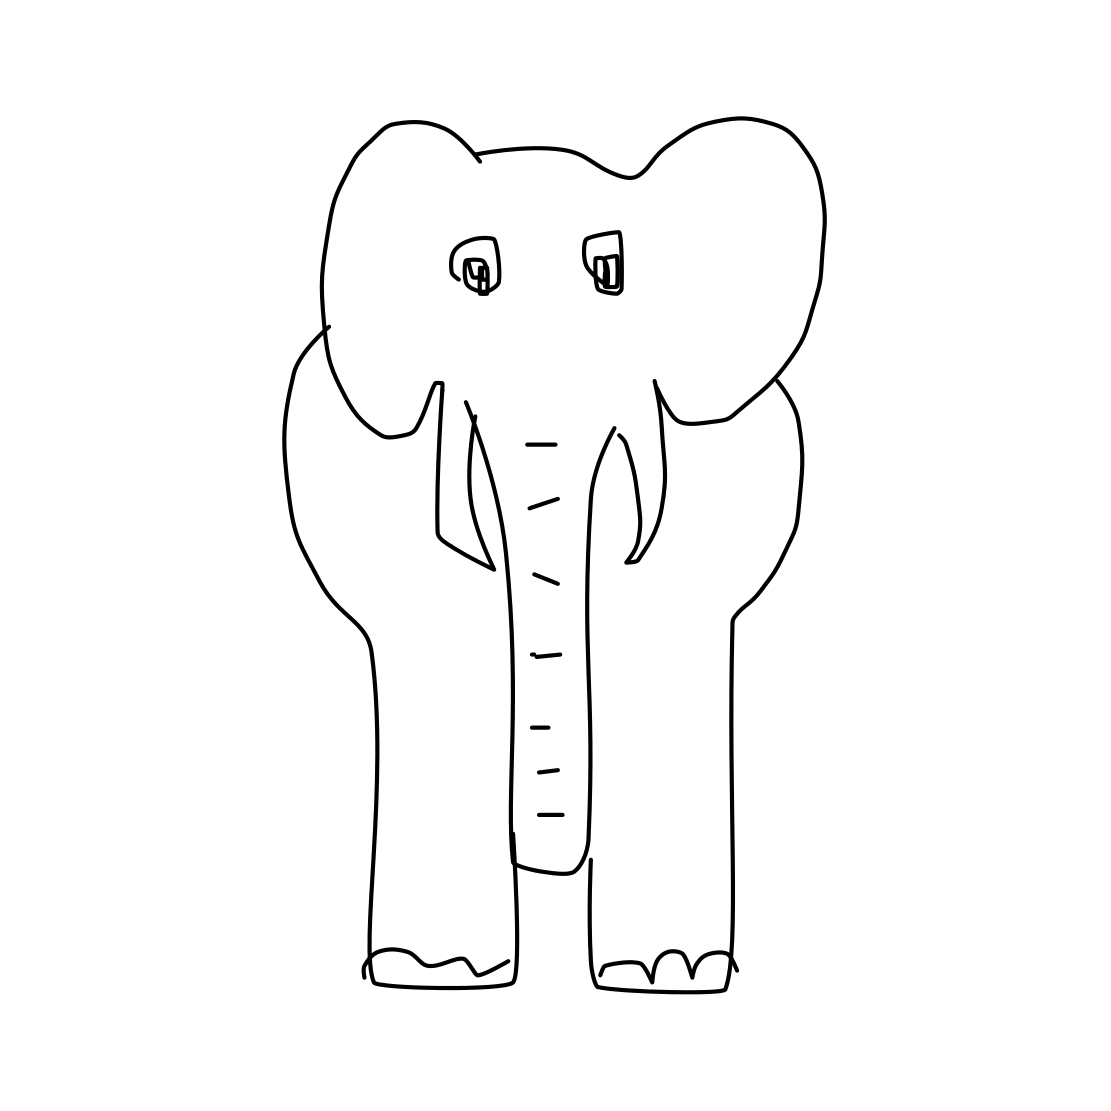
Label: elephant